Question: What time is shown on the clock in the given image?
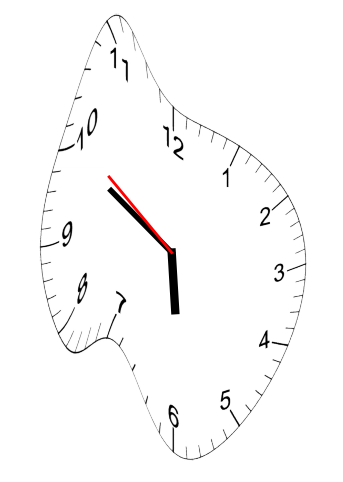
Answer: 05:49:51